Aerial crown-view tile of a tropical tree (Barro Colorado Island, Panama), acquired 20250217:
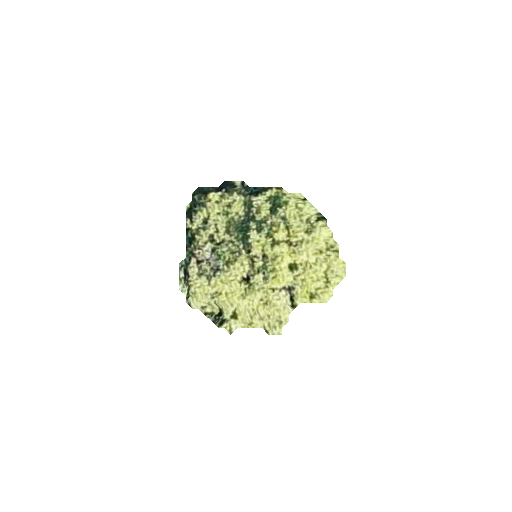
Species: Alseis blackiana
GBIF accepted scientific name: Alseis blackiana
Crown area: 27.535 m²